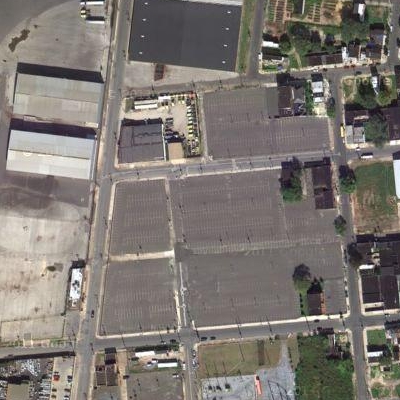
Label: gParking